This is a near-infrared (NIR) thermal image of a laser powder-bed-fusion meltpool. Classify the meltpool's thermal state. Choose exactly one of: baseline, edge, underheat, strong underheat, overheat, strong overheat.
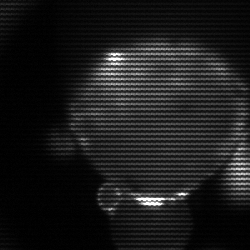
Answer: edge